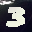
Label: 3